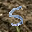
Label: 5